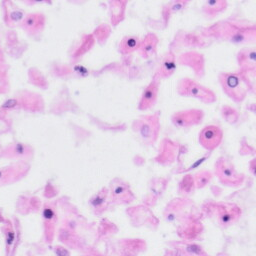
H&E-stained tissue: Tonsil